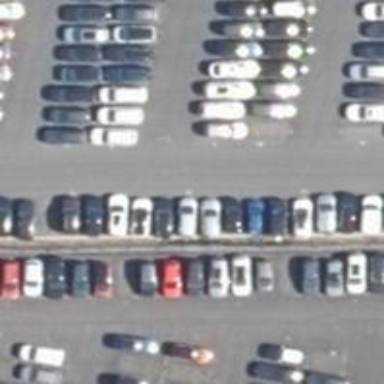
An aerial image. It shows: Parking aisle designated as service road.